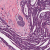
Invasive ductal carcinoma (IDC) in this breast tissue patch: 1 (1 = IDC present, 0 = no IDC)